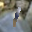
Label: 1